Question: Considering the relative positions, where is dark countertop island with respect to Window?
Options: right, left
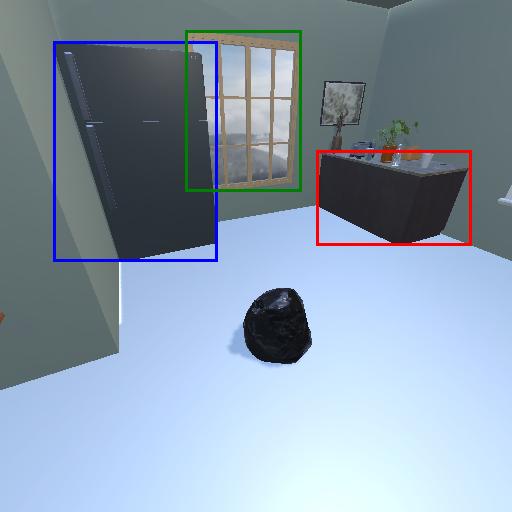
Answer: right